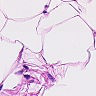
Metastatic tissue present: no